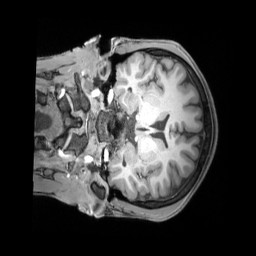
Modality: T1w
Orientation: coronal
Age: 22
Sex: male
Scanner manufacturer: siemens
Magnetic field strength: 3 T
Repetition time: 1.97 s
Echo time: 0.00206 s